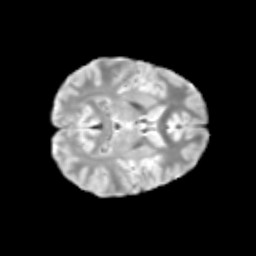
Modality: T2w
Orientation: axial
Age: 12
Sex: female
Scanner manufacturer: siemens
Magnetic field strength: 3 T
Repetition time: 3.8 s
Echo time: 0.07 s